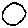
Label: circle